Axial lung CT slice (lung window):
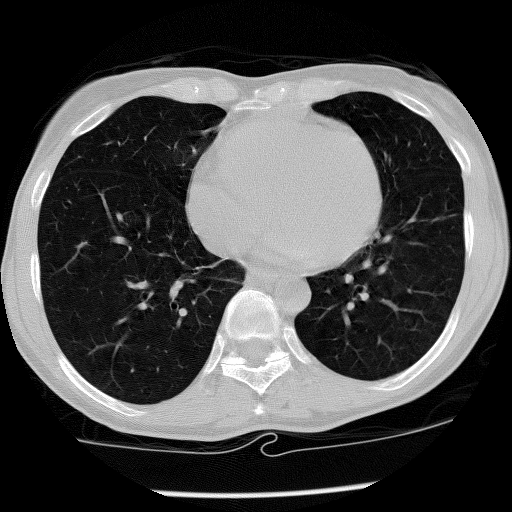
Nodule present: no